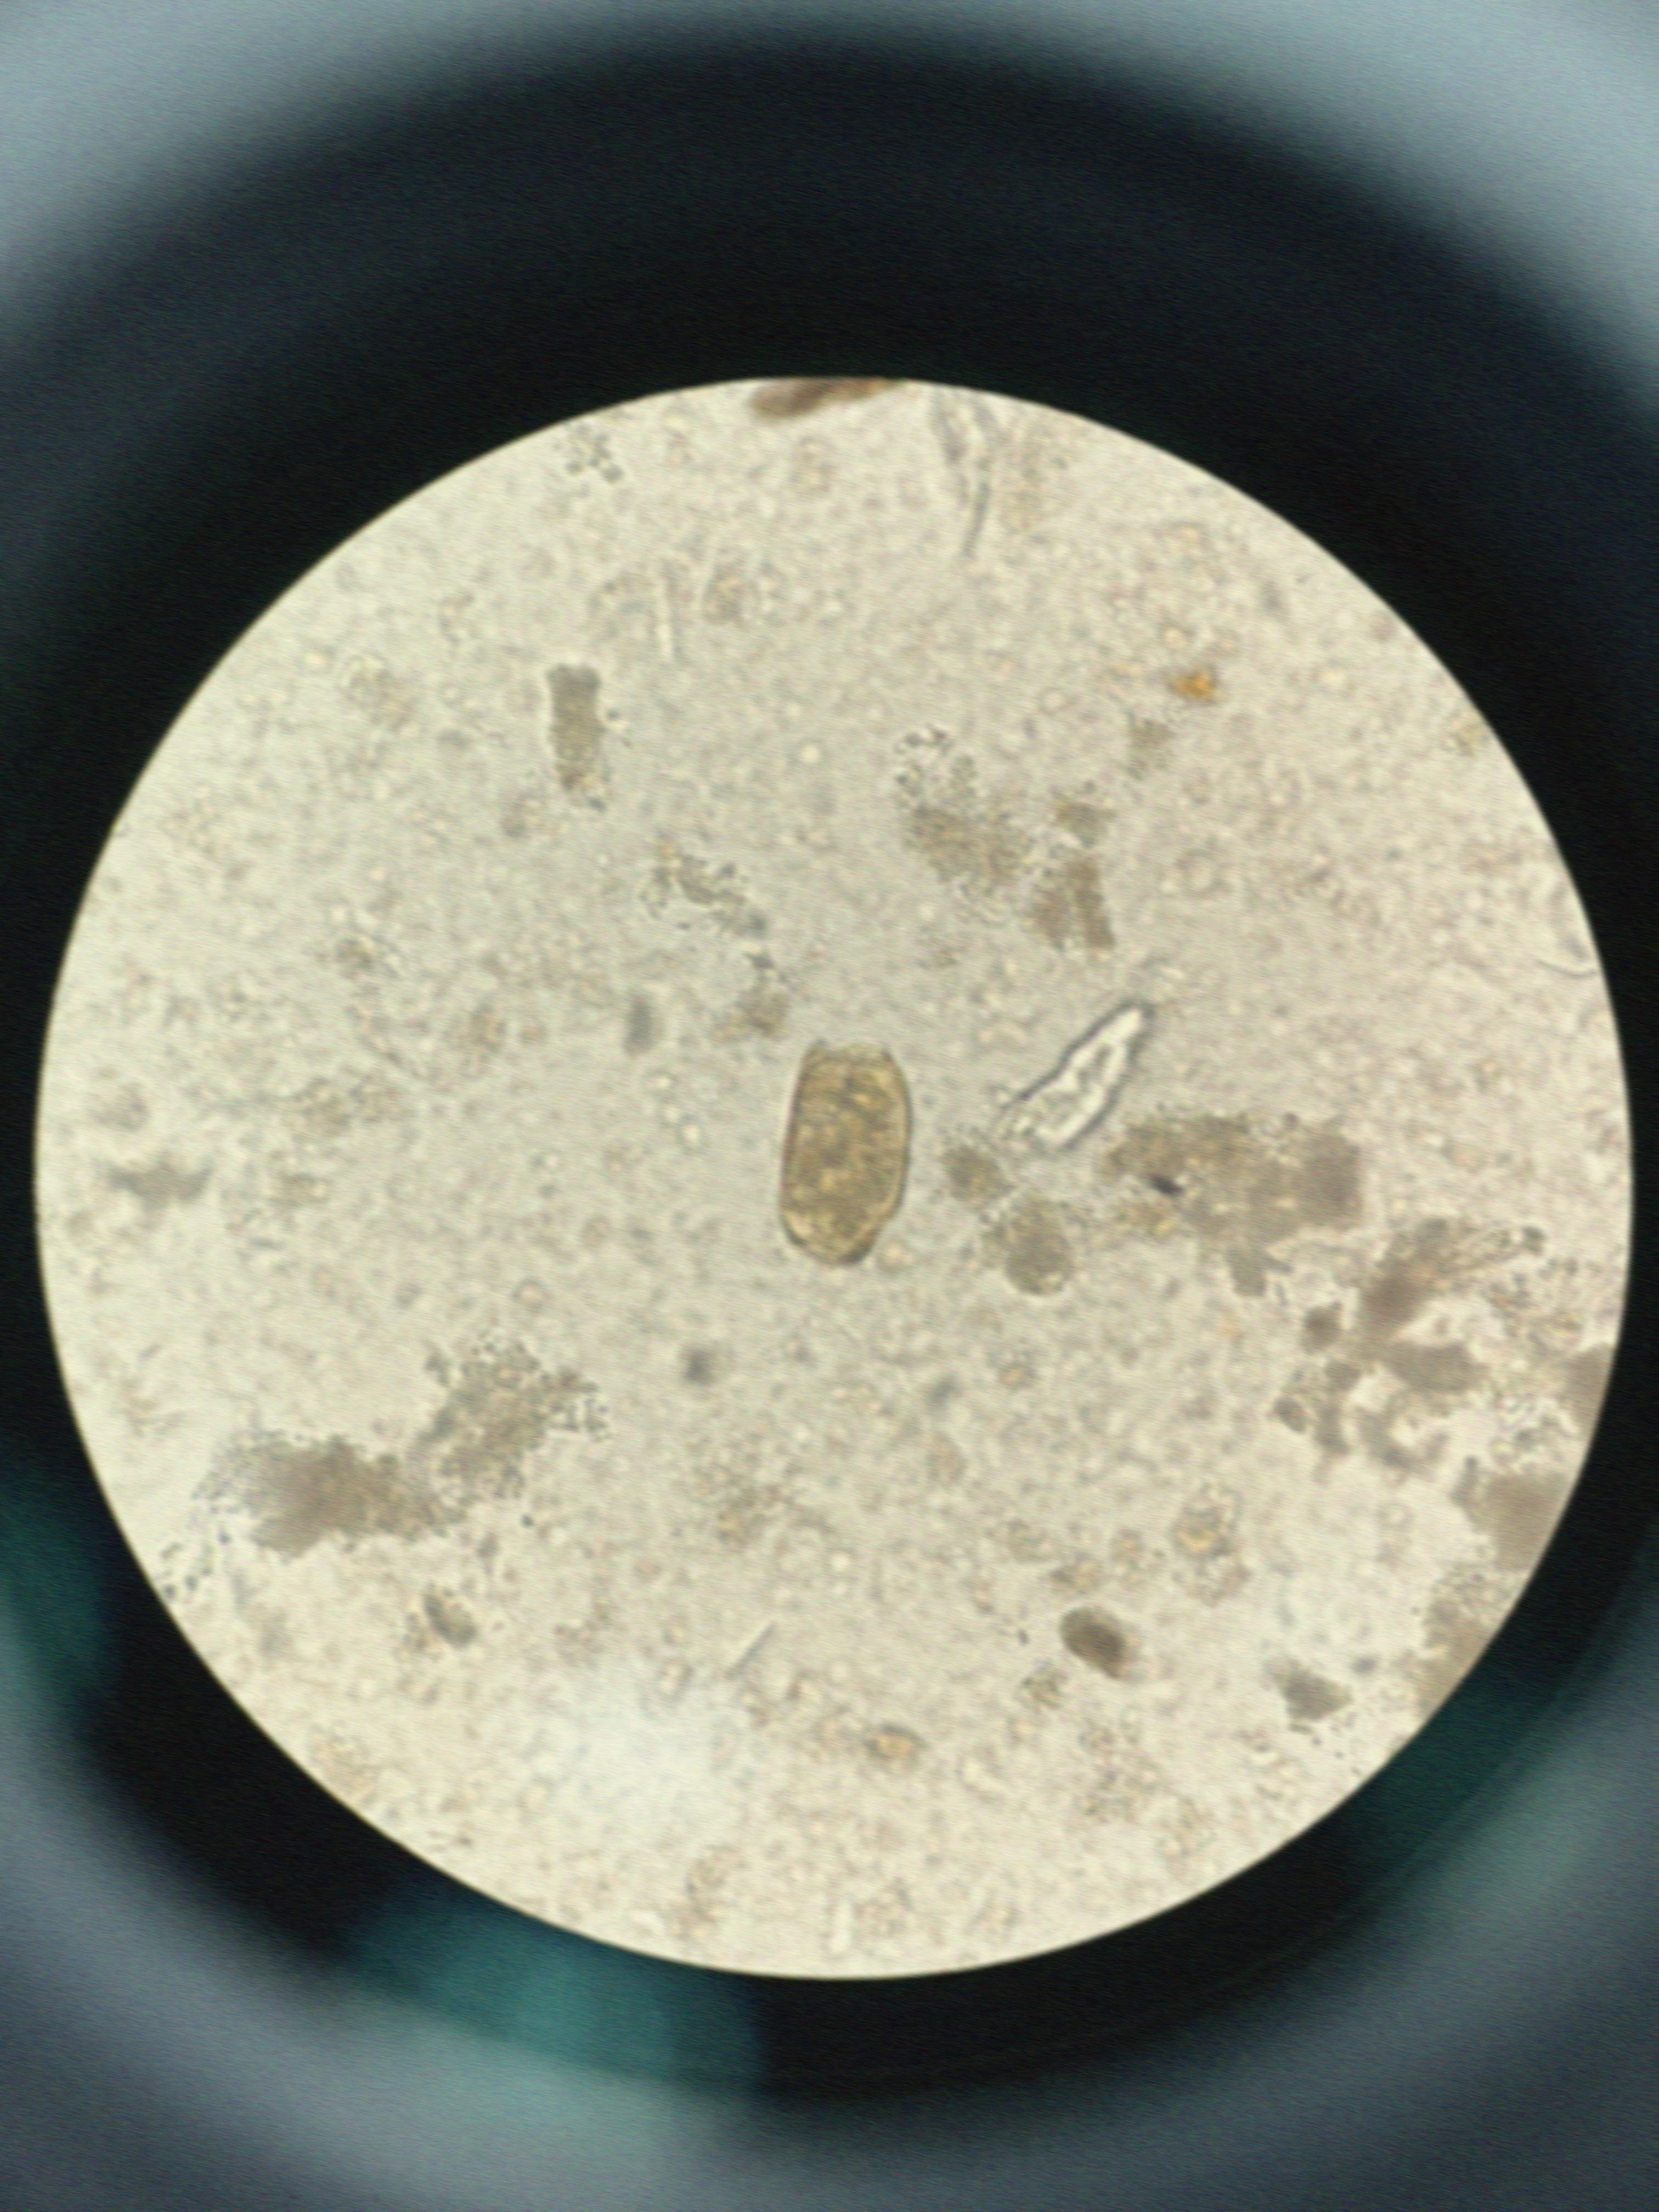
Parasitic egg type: Paragonimus spp